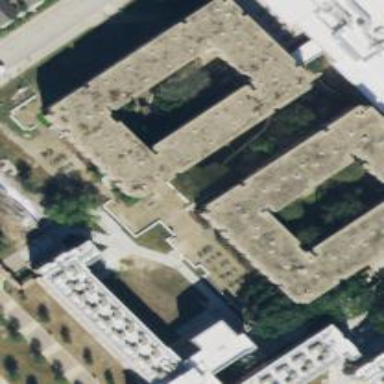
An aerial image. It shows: Dormitory building.